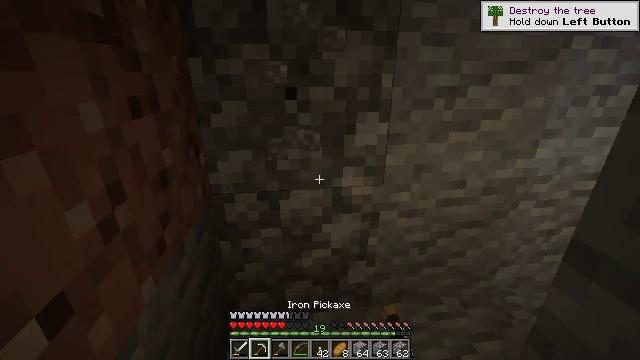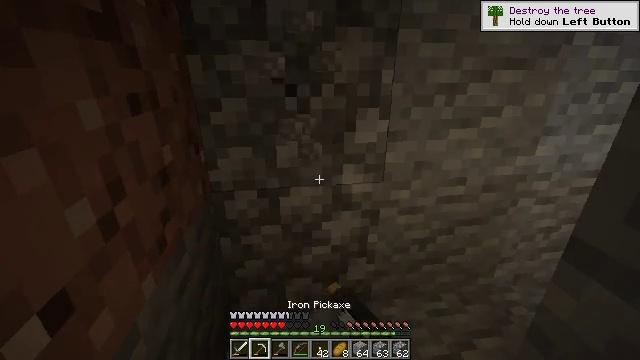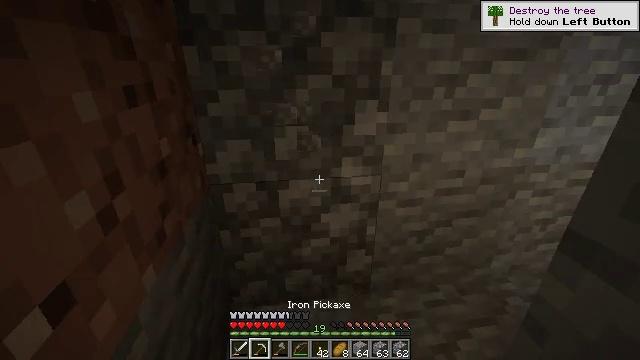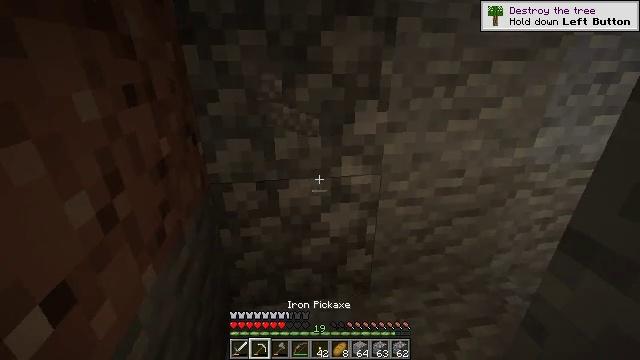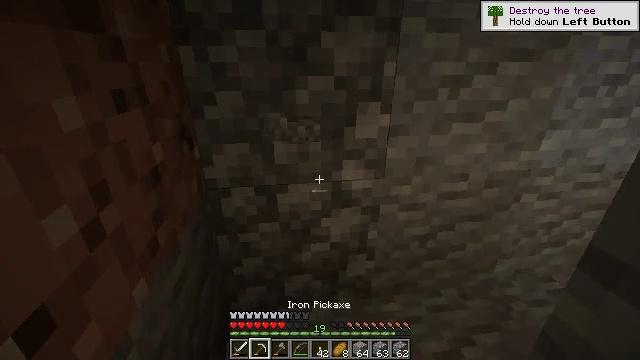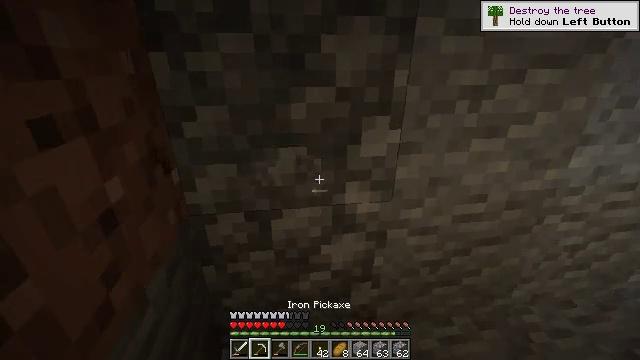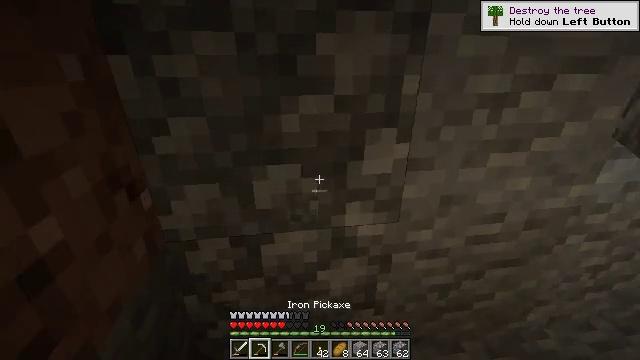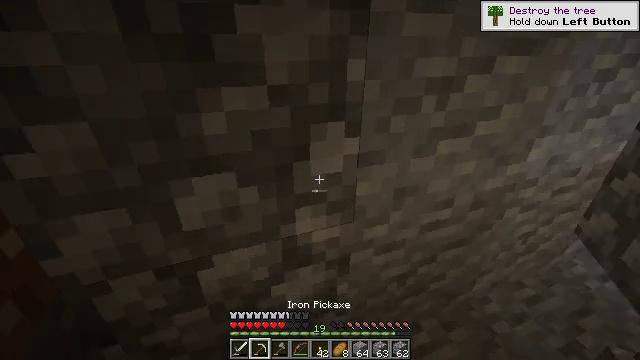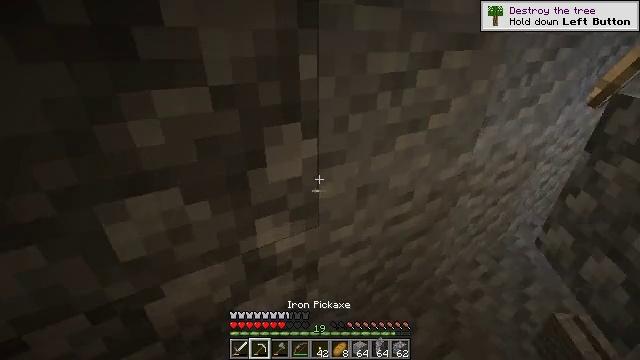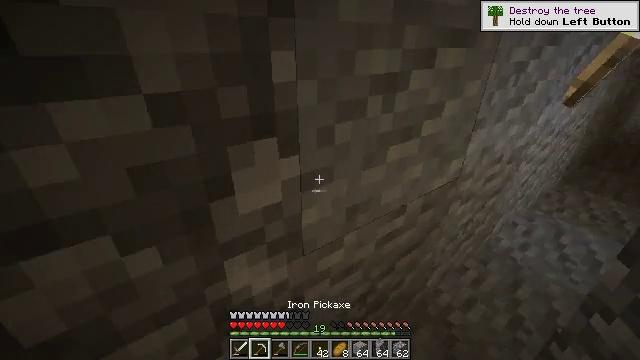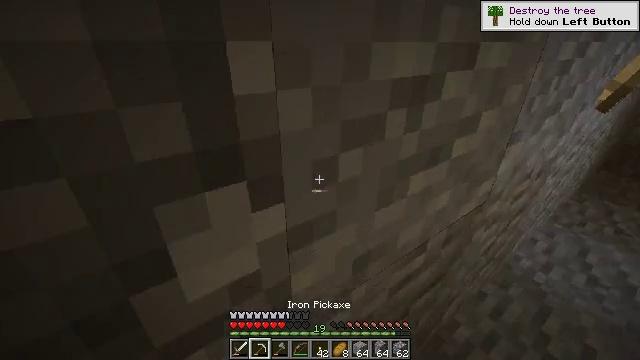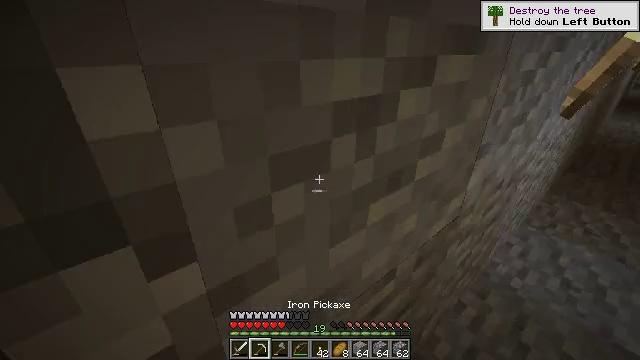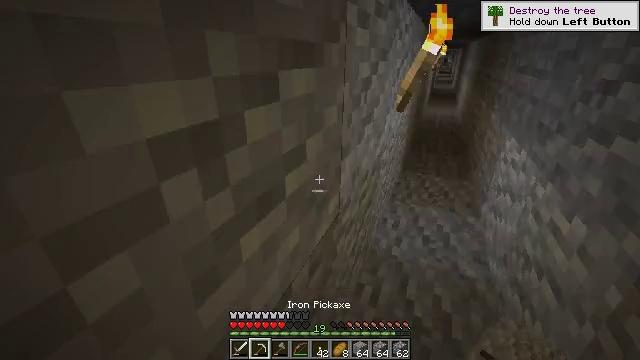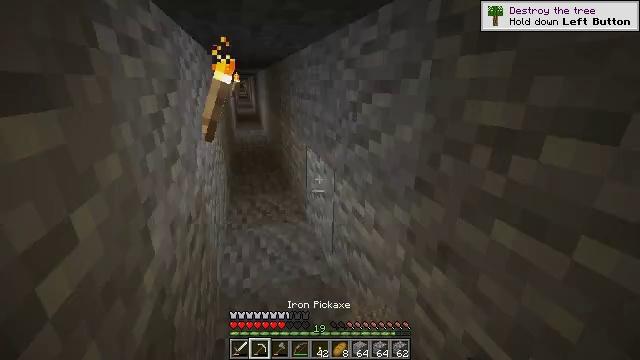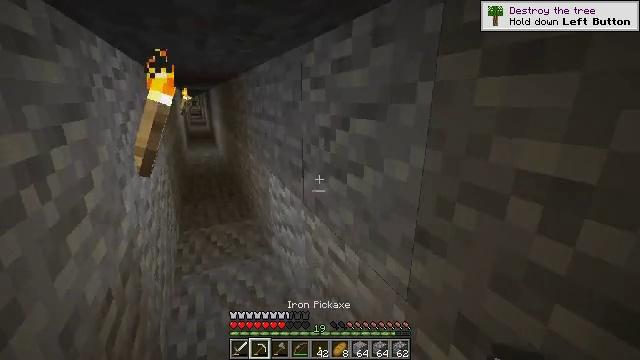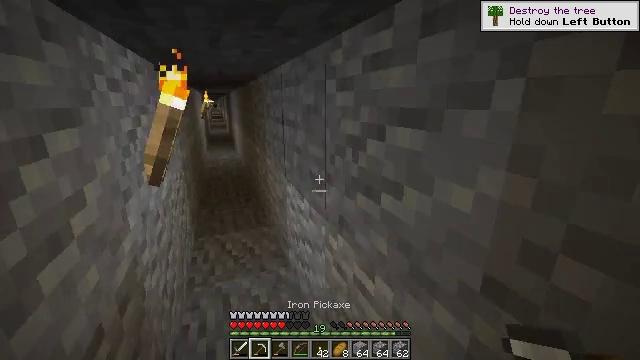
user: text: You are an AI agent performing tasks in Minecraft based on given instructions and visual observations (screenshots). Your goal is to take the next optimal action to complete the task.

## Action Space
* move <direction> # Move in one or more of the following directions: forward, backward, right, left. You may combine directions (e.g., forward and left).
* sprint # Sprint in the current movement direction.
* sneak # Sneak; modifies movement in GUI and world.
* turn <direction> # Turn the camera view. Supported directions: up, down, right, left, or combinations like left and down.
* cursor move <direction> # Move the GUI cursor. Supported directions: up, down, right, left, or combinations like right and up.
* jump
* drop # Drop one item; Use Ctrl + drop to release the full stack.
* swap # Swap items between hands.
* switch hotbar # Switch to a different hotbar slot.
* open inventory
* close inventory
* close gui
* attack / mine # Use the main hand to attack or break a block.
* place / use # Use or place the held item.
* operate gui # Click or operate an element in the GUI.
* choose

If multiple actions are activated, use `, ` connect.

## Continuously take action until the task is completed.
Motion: motion action
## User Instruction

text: Gather materials such as cobblestone.
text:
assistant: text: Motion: attack / mine
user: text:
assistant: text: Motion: turn down
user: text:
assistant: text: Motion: no_op
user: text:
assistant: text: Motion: move forward
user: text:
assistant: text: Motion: move forward
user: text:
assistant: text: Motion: move forward
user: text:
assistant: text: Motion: move forward, turn right and down
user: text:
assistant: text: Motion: move forward, turn right
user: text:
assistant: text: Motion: move forward, turn right
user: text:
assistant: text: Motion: move forward
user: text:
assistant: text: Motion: move forward, turn right and up
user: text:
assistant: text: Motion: move forward, turn right and up
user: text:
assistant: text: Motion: move forward, turn right and up
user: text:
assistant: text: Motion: move forward, turn right and up
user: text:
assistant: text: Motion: move forward, turn left
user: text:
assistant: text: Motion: move forward, turn left
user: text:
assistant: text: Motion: turn left and down
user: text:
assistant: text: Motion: turn left and down
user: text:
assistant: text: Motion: move forward, turn left
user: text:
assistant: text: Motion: move forward, turn left and down
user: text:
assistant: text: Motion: move forward, turn left and down
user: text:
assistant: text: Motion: turn left and down
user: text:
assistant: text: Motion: move forward
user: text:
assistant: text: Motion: move forward
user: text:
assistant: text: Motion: move forward
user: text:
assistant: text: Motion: move forward
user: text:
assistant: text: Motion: move forward
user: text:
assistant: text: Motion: move forward
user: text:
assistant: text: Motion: move forward
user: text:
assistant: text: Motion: move forward